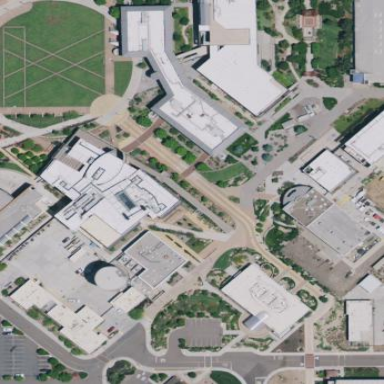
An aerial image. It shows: College building.